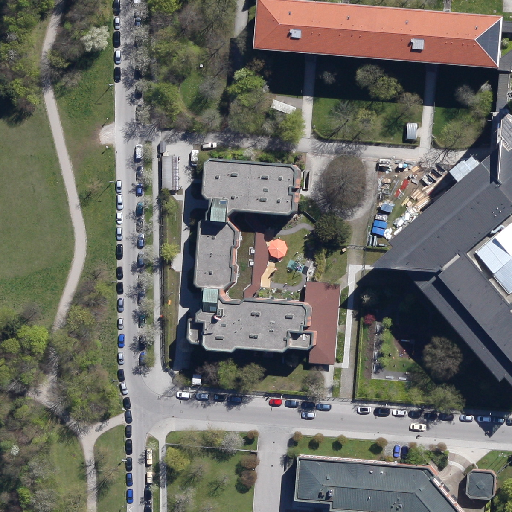
Referring expression: vehicle in the parking area